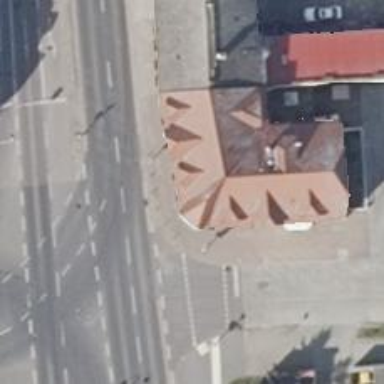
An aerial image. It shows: Pub.